Field crop: maize
Growth stage: 1
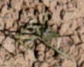
Species: lolium